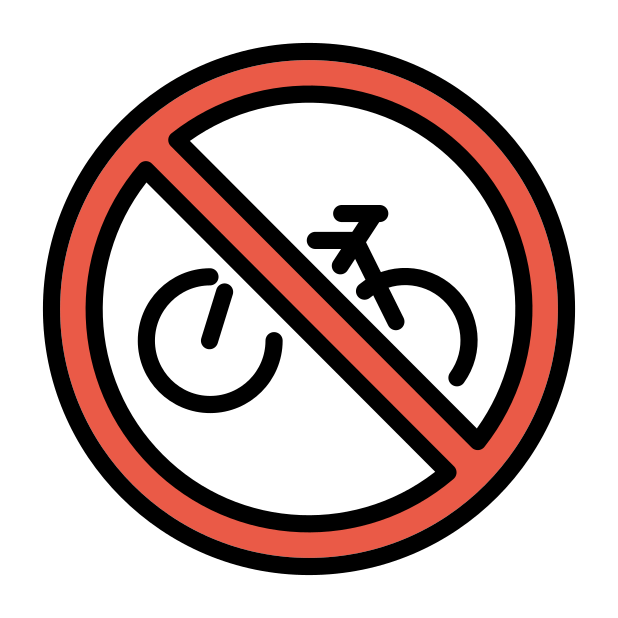
no bicycles